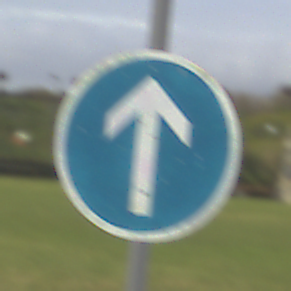
Verkehrszeichen: VorgeschriebeneFahrtrichtungGeradeaus
Umgebung: Outdoor, Suburban
Tageszeit: MorningAfternoon
Wetter: PartlyCloudy
Licht: Natural
Jahreszeit: NotSpecified
Kontrast: HighContrast